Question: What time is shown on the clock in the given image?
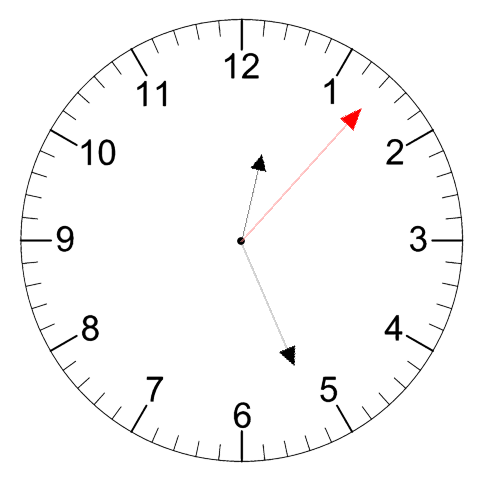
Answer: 12:26:07